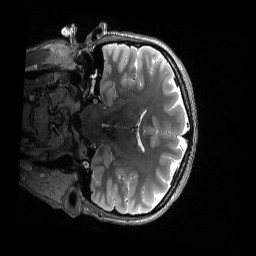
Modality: T2w
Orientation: coronal
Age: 33
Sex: female
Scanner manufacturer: siemens
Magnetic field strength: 3 T
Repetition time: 3.2 s
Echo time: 0.563 s